Aerial crown-view tile of a tropical tree (Barro Colorado Island, Panama), acquired 20250414:
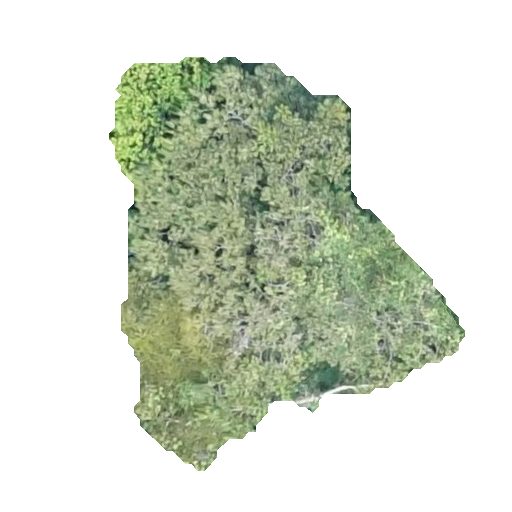
Species: Trattinnickia aspera
GBIF accepted scientific name: Trattinnickia aspera
Crown area: 136.464 m²